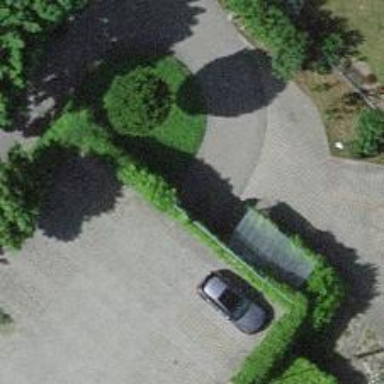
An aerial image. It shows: Parking entrance.